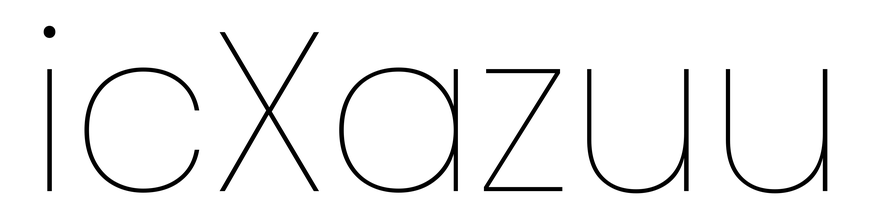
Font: Poppins-Thin